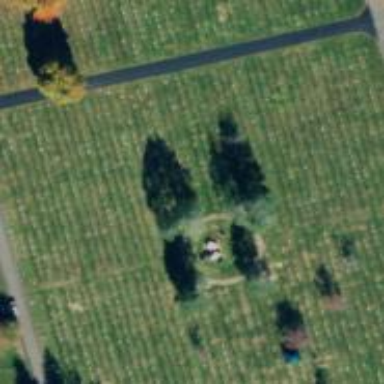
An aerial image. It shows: Historic memorial.